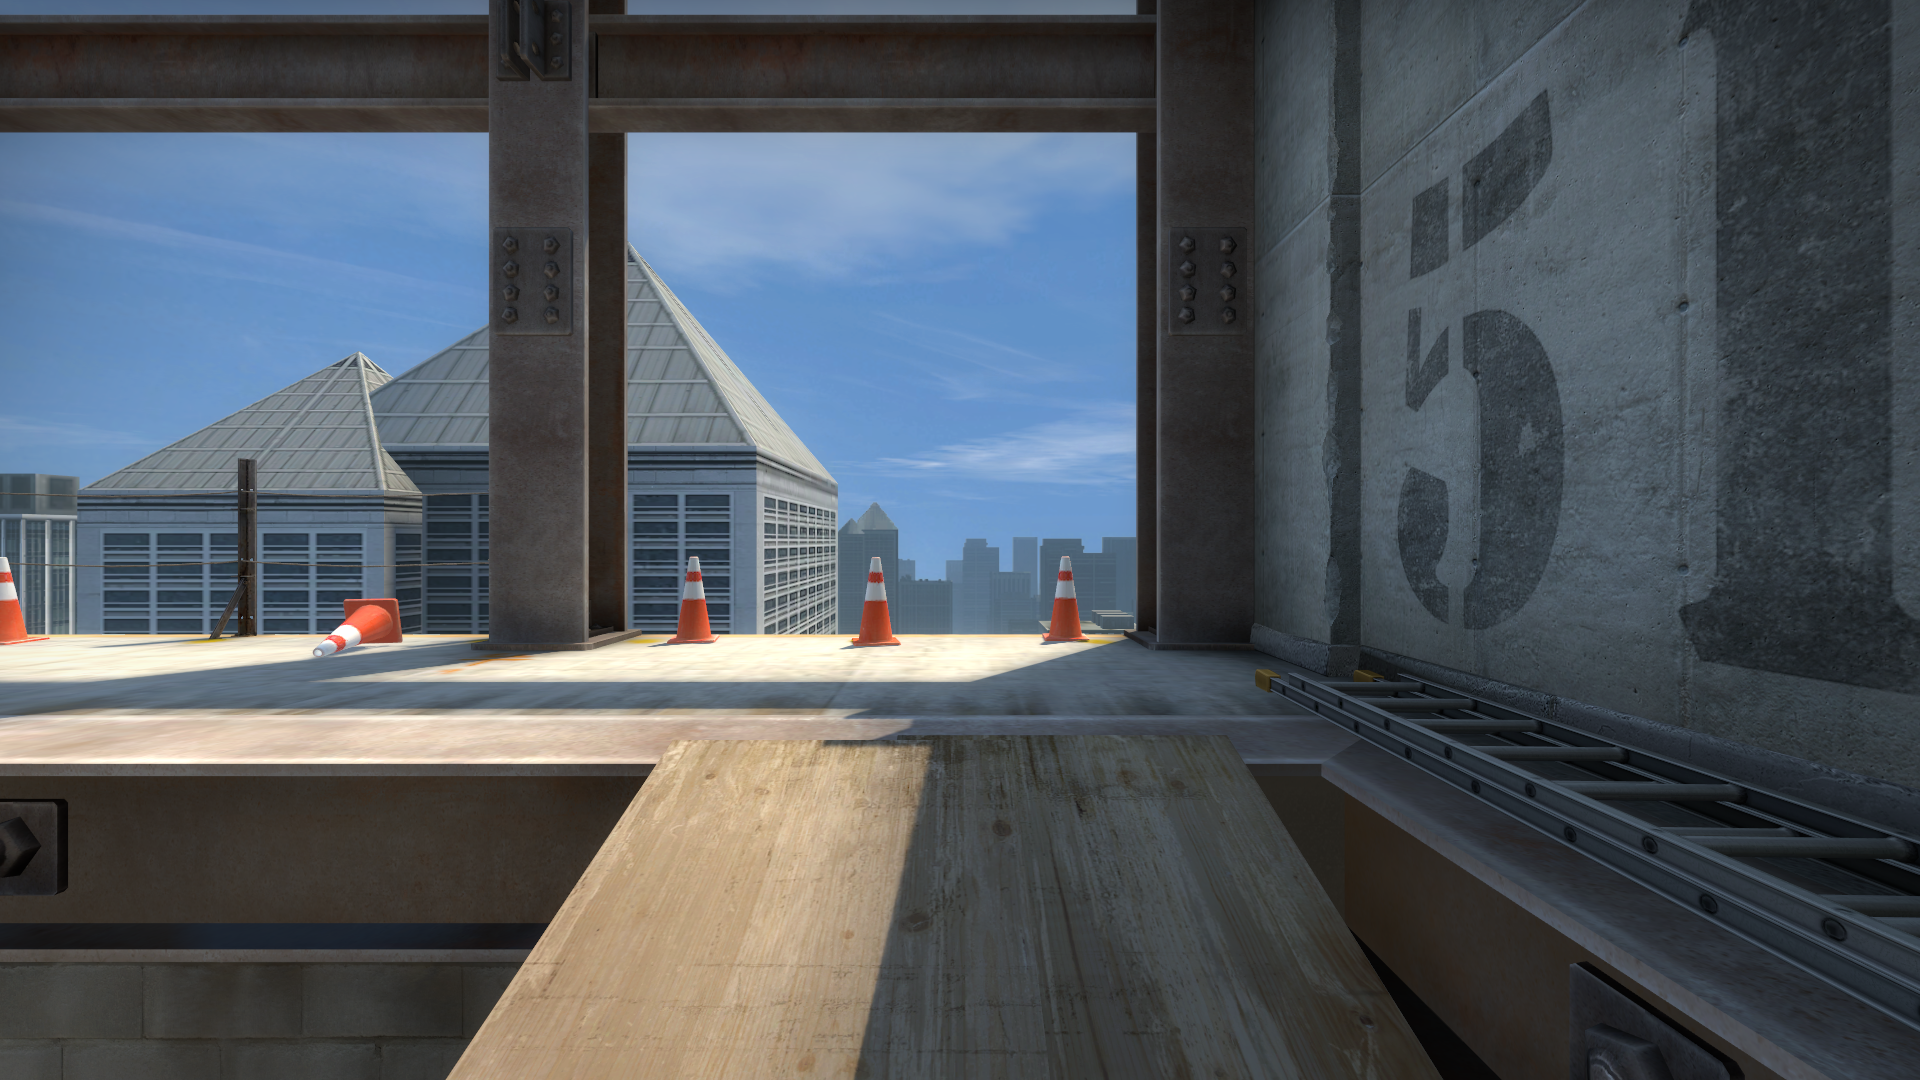
Map: de_vertigo